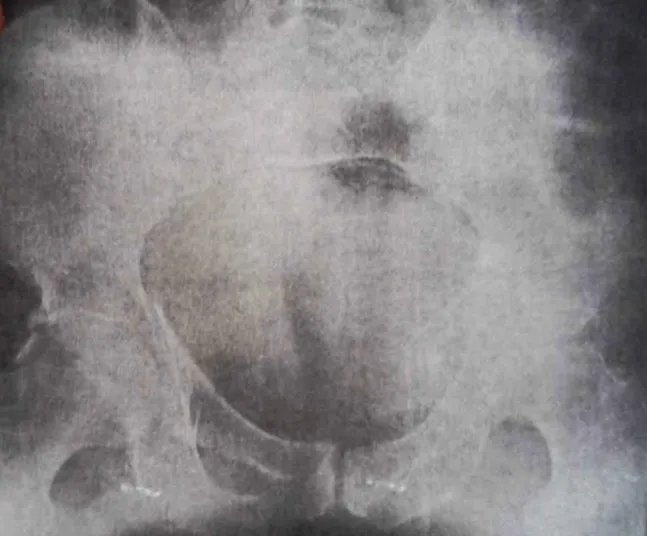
standard radiograph of the pelvis after reduction.
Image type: radiology (x_ray)